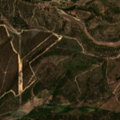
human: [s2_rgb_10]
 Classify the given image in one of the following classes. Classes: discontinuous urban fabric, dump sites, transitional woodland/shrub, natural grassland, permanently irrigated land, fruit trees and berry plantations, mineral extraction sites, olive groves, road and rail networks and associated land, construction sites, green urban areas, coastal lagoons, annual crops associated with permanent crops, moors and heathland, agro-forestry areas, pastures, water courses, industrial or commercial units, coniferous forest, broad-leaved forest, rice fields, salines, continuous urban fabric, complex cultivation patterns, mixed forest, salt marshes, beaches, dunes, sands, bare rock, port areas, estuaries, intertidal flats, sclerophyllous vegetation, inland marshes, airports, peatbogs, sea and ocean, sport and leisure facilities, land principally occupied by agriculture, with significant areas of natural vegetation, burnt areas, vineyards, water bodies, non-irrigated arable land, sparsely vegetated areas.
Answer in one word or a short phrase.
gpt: complex cultivation patterns, broad-leaved forest, mixed forest, transitional woodland/shrub